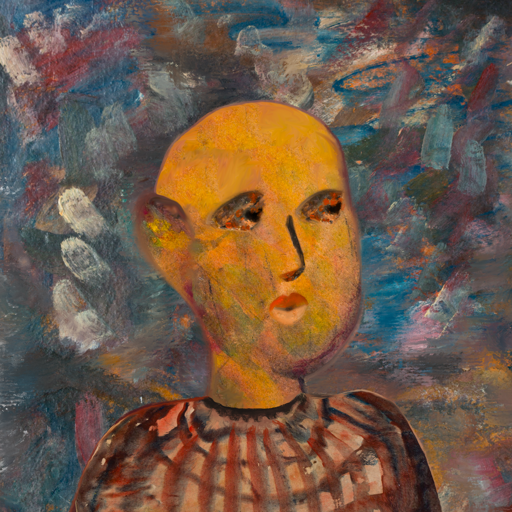
Background: Boggyland, Head And Neck Side: Gypsy_Mother, Face Side: Gypsy_Queen, Bust: Orphan, Hair Side: Blank, Head Accessory: Blank, Second Necklace: Blank, Necklace: Blank, Baby: Blank